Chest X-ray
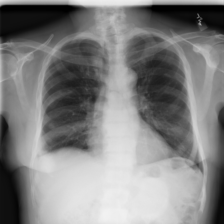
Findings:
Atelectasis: negative
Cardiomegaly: negative
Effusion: positive
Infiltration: negative
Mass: negative
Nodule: negative
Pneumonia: negative
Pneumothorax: negative
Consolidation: negative
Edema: negative
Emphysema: negative
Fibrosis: positive
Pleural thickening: negative
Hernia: negative